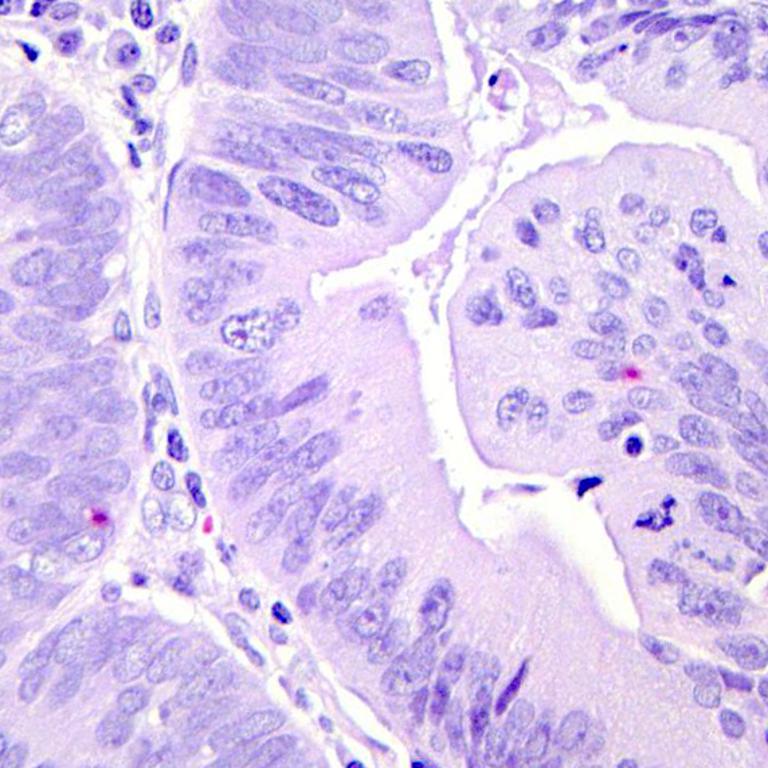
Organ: colon
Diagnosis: adenocarcinomas